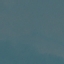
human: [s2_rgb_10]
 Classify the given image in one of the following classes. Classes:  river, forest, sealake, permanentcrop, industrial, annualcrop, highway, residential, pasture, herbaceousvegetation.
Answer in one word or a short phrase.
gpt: SeaLake